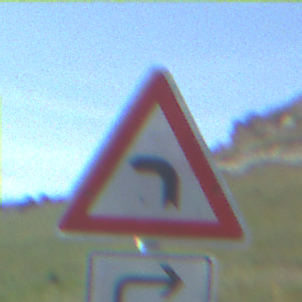
Verkehrszeichen: KurveLinks
Zusatzzeichen unten: RichtungsangabeDurchPfeile5
Umgebung: Outdoor, Nature
Tageszeit: Night
Wetter: PartlyCloudy
Licht: Natural
Jahreszeit: NotSpecified
Kontrast: HighContrast